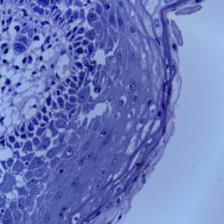
Diagnosis: Normal